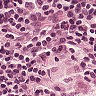
Metastatic tissue present: no